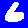
Digit: 6